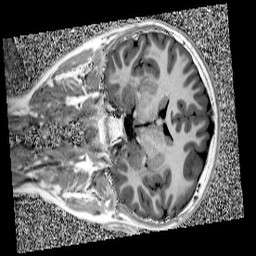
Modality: UNIT1
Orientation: coronal
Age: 11
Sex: male
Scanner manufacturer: siemens
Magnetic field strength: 3 T
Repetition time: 4 s
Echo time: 0.00303 s